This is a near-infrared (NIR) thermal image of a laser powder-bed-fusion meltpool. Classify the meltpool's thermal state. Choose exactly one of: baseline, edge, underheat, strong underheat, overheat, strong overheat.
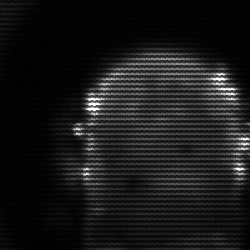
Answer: baseline